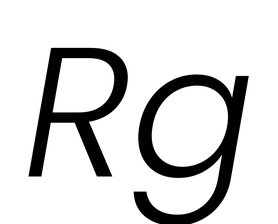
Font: Poppins-LightItalic